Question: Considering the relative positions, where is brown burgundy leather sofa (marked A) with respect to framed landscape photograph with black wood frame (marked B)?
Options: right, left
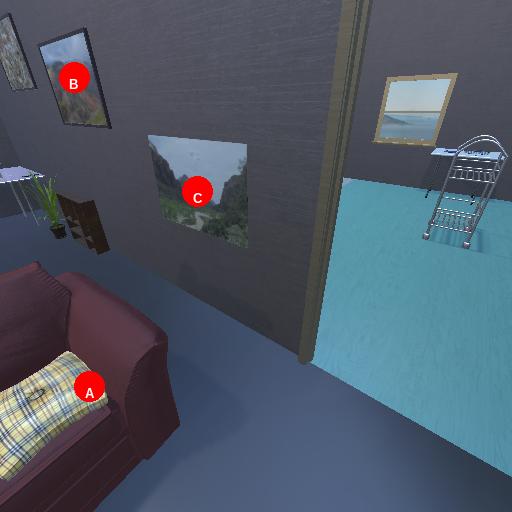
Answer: right